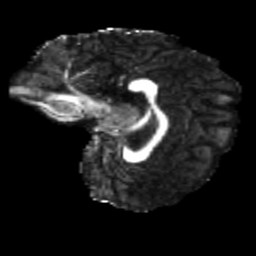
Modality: FA
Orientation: sagittal
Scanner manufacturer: siemens
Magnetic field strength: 3 T
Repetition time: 4 s
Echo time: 0.0594 s